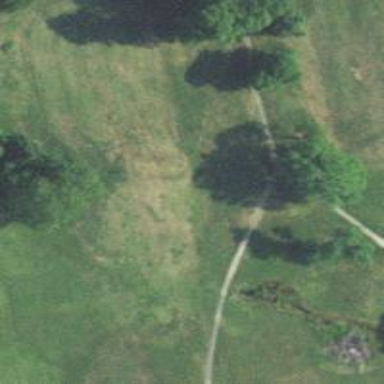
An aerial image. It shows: Service road used as golf cart path.